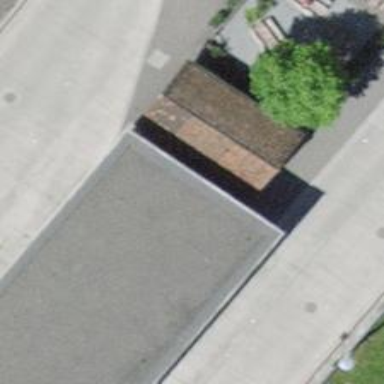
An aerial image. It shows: Post box.